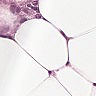
Metastatic tissue present: no